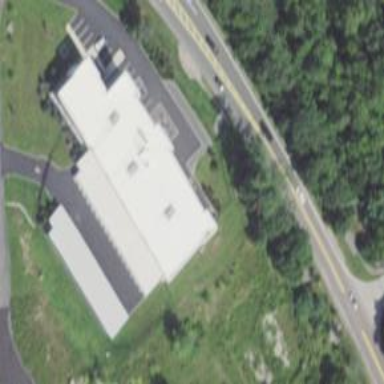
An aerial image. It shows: Storage rental shop located in building.